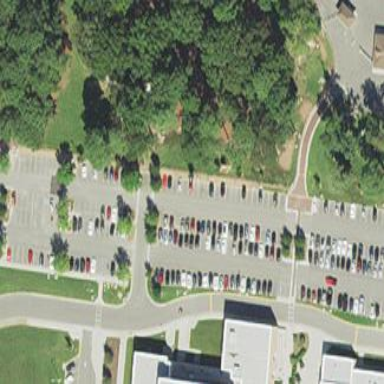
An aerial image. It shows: Parking area.